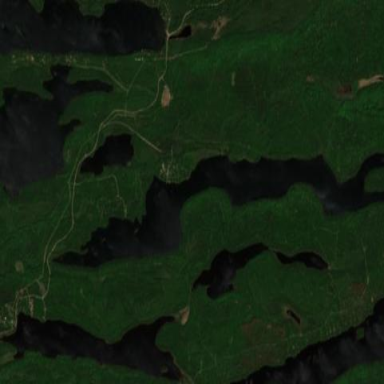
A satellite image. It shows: Serene lake.